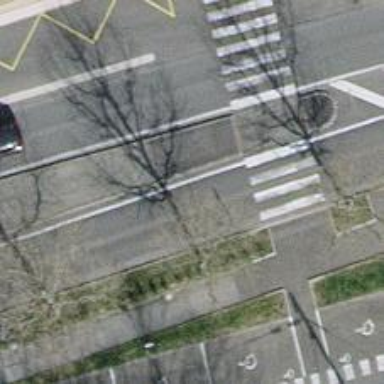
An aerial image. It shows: Bus stop with shelter for public transport.